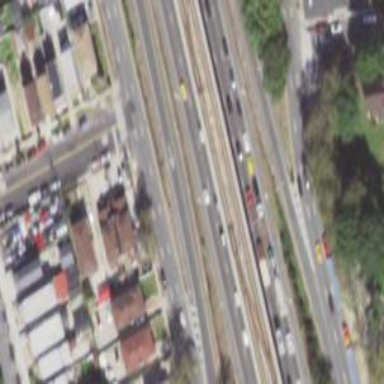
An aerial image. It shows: Bridge for electrified light rail.